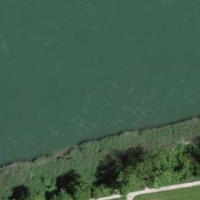
EUNIS habitat code: 15
Species observed at this site:
Clematis vitalba